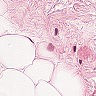
Metastatic tissue present: no